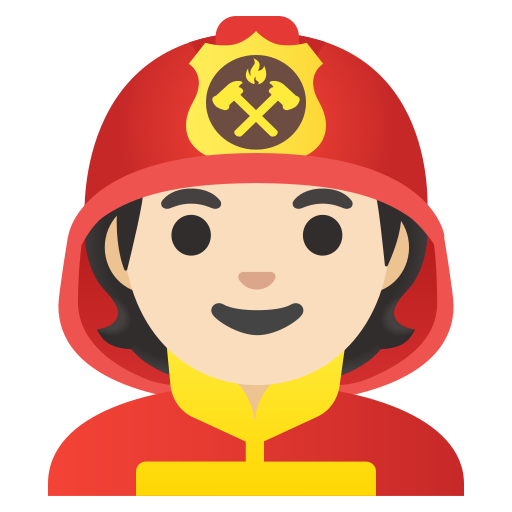
Emoji: 🧑🏻‍🚒